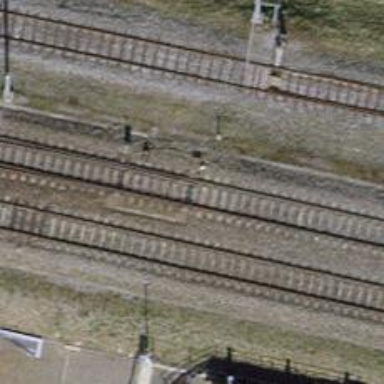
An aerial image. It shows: Railway switch.